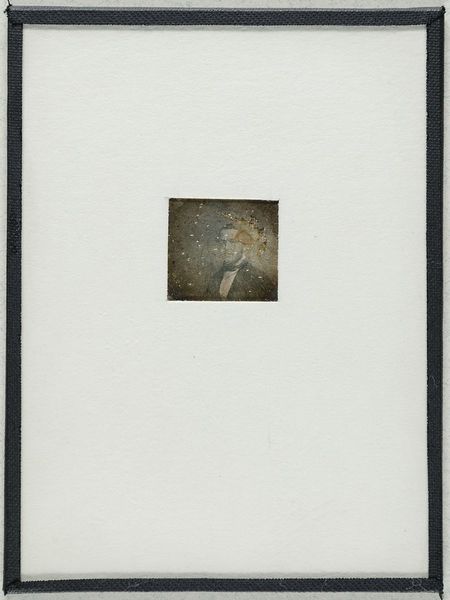
Titel: Unbekannter Mann
Standort: Hamburg
Institution: Museum für Kunst und Gewerbe Hamburg
Schlagwörter: mann, weiß, schwarz, rahmen, bild, brustbild, dreiviertelansicht, fliege, foto, fotografie, photographie, photo, flecken, lichtbild, daguerreotypie, bildwerke, angewandte und bildende kunst, hessische systematik, porträtfotografie, porträtphotographie